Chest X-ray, PA view. Patient: 34 years old, sex F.
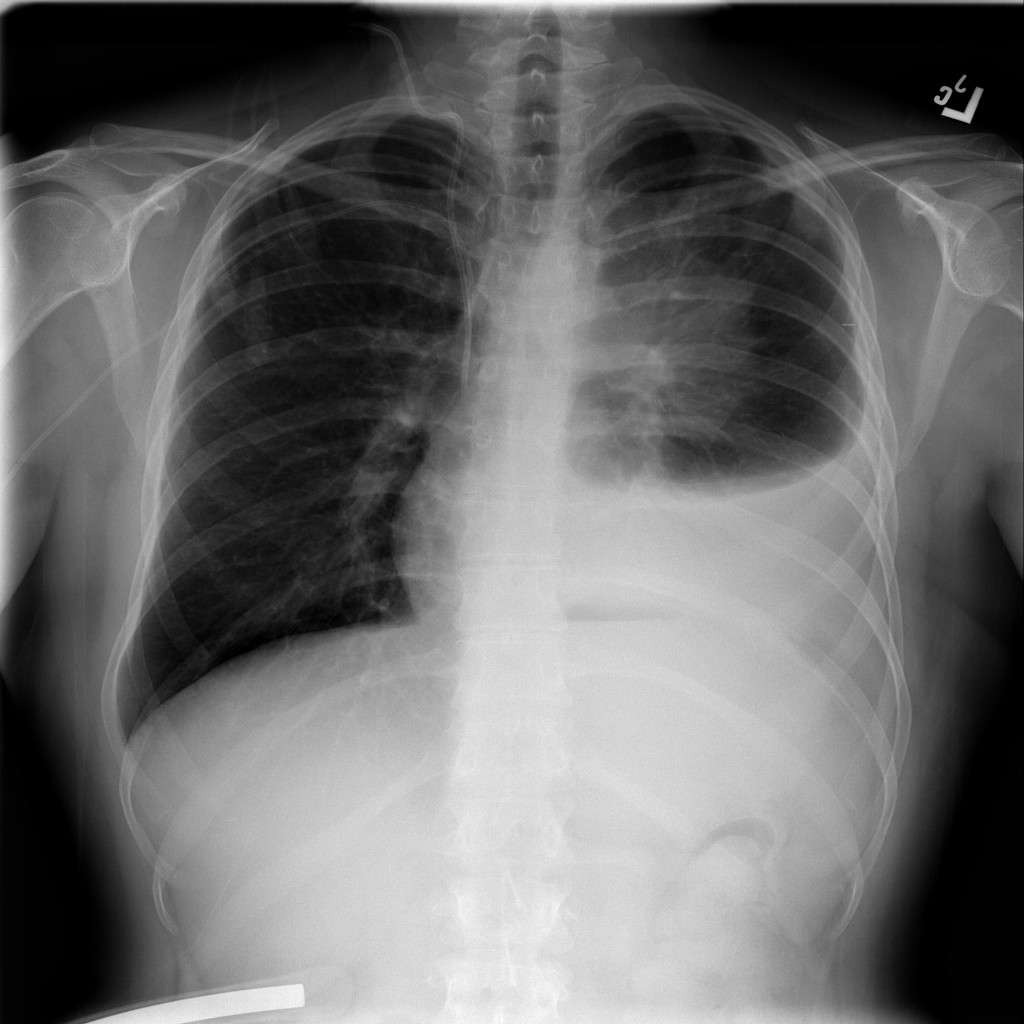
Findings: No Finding